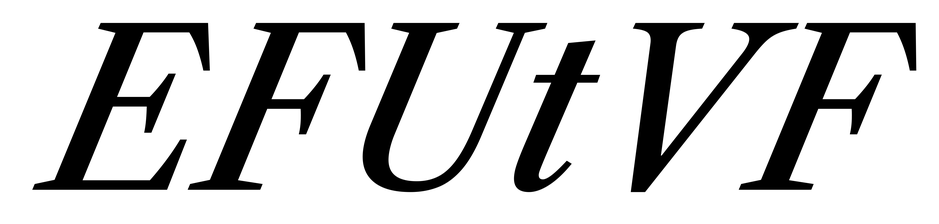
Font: LibreCaslonText-Italic_Medium_Italic